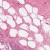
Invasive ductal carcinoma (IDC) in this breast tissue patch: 0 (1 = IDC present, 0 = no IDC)